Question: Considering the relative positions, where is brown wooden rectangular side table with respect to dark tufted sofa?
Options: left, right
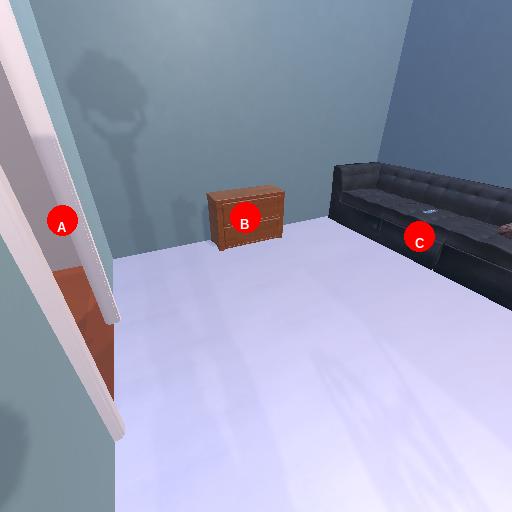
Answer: left